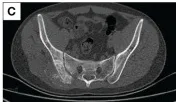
X-ray, CT, and MRI images. (C) The bone image of multiple lamellar tumors in the soft tissues after neoadjuvant chemotherapy, with obvious calcification.
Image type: radiology (ct)